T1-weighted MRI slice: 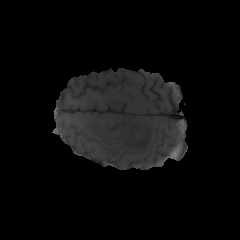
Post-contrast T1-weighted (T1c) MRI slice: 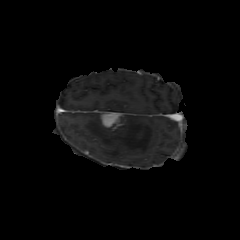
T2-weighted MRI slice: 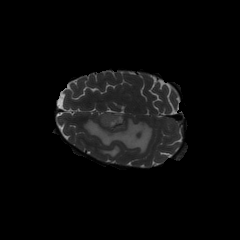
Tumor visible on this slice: yes